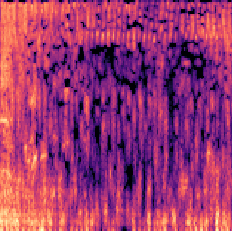
Sound class: Helicopter